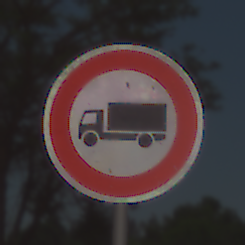
Verkehrszeichen: VerbotFuerKraftfahrzeugeUeberDreiKommaFuenfTonnen
Umgebung: Outdoor, Nature
Tageszeit: Midday
Wetter: Clear
Licht: Natural
Jahreszeit: NotSpecified
Kontrast: HighContrast